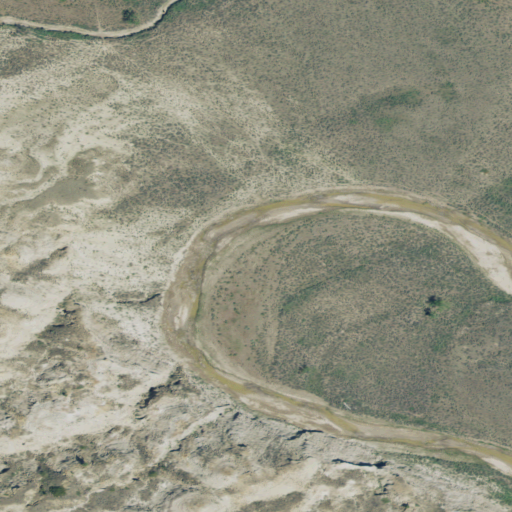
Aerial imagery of valley in Montana named Left Coulee containing shrub, grassland, and woody wetlands